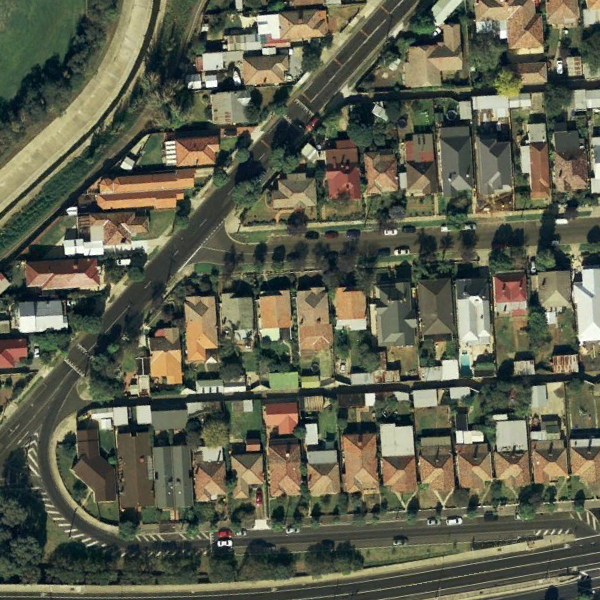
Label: DenseResidential